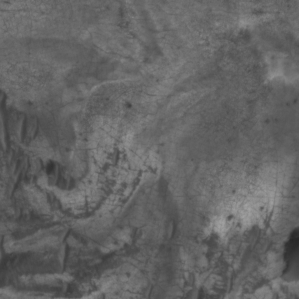
Label: non_frost